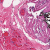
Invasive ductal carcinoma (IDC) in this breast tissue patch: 0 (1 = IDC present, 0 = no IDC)